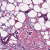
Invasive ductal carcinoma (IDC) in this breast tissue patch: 1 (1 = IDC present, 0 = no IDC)